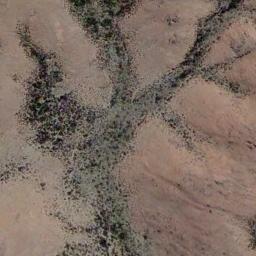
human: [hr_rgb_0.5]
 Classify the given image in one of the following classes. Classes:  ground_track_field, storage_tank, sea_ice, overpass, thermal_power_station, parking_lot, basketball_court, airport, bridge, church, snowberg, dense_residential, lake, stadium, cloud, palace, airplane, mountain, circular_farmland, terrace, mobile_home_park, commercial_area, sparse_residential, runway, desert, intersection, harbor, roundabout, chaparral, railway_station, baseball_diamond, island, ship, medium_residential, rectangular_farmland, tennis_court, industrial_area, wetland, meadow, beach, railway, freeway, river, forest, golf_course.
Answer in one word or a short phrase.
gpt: desert